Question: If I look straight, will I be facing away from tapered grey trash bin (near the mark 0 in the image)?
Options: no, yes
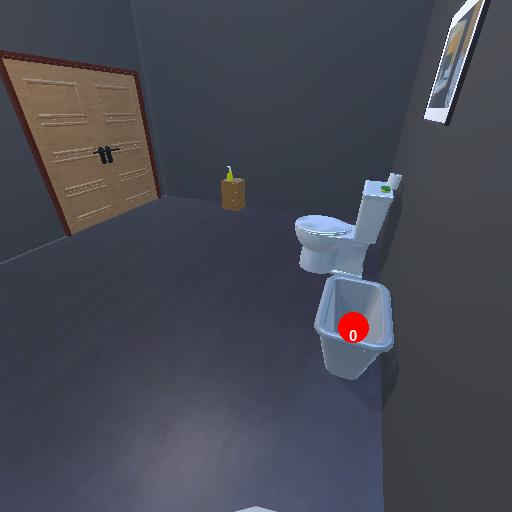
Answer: no